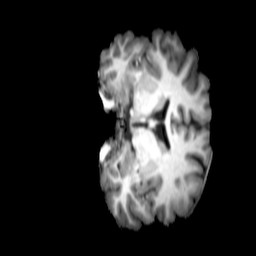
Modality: T1w
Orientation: coronal